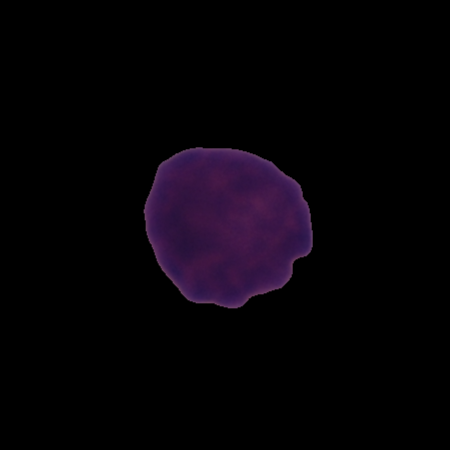
Label: healthy